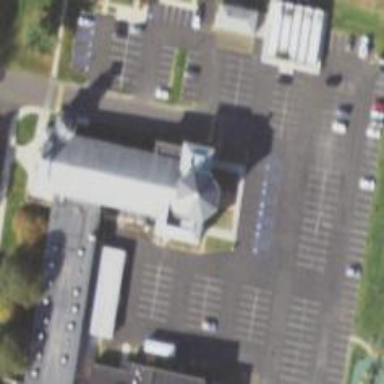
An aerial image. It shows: Place of worship.